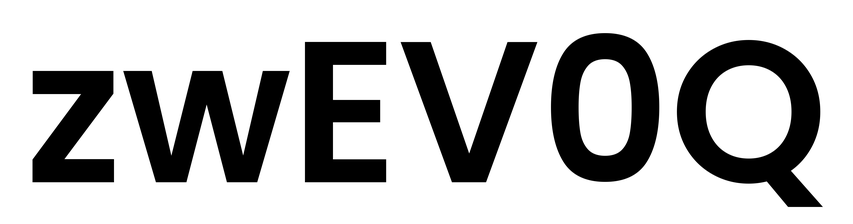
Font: Poppins-SemiBold